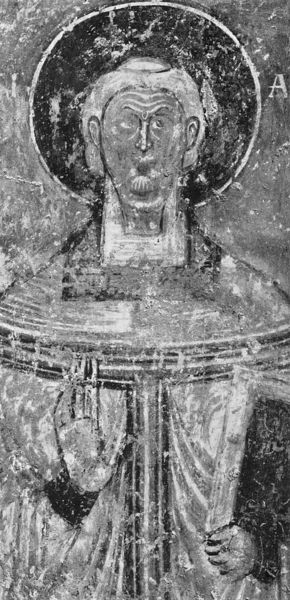
Titel: Saint-Hiliare-le-Grand in Poitiers
Standort: Poitiers, Saint-Hilaire-le-Grand (EU - F)
Schlagwörter: hand, mann, umhang, weiß, finger, geste, grau, mund, nase, schwarz, stirn, zeichnung, blick, hochformat, bart, wand, augen, bibel, falten, gesicht, hände, gewand, haare, mantel, ohren, schrift, detail, wandmalerei, faltenwurf, buch, kreuz, schwarz weiss, text, buchstaben, gebet, fries, talar, heiligenschein, jesus, christlich, priester, segen, mönch, heiliger, fresko, heilig, grautöne, prophet, ikone, winken, beschädigt, glorie, evangelist, priestergewand, segenshand, limbus, nasse, kreuzzeichen, a, buch in der hand, gesichtohr, deut